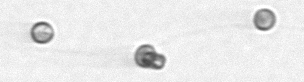
Label: Thalassiosira_sp_aff_mala